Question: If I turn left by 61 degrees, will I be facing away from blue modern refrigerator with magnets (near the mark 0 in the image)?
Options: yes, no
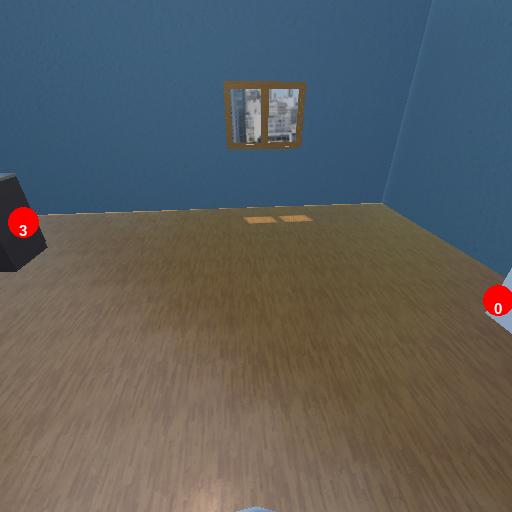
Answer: yes